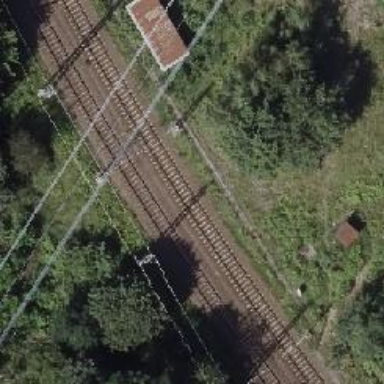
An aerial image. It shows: Railway track with contact lines for electrification.